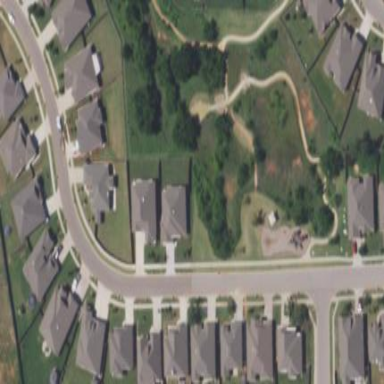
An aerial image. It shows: Sidewalk.